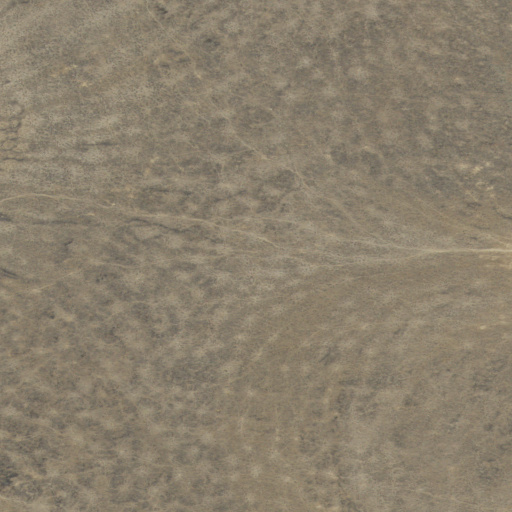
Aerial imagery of gap in Oregon named Dry Creek Pass containing only shrub